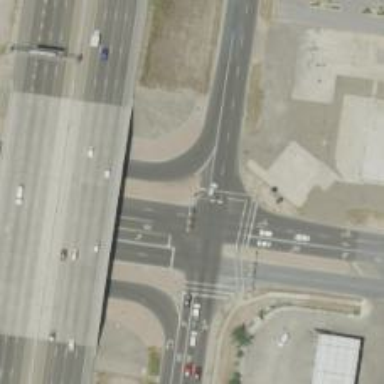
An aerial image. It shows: Asphalt road that is secondary link leading to turnaround junction.